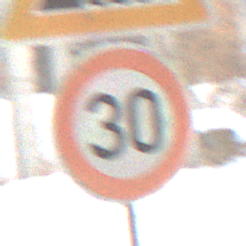
Verkehrszeichen: Geschwindigkeit30
Zusatzzeichen oben: Ufer
Umgebung: Roofed, Suburban
Tageszeit: MorningAfternoon
Wetter: PartlyCloudy
Licht: Natural
Jahreszeit: Winter
Kontrast: LowContrast